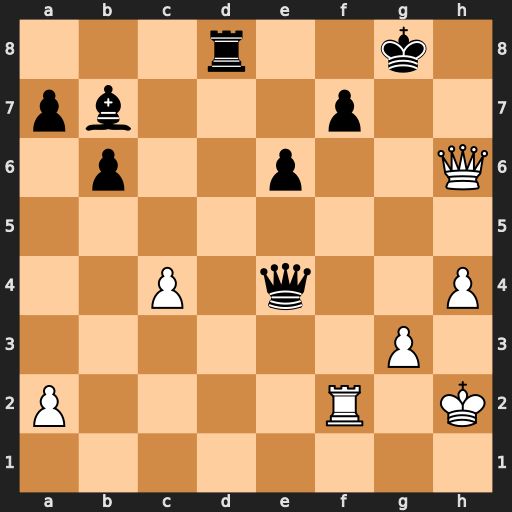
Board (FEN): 3r2k1/pb3p2/1p2p2Q/8/2P1q2P/6P1/P4R1K/8
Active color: w
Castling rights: -
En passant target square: -
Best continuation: Qg5+ Qg6 Qxd8+